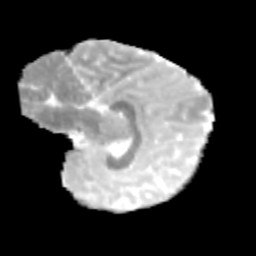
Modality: MD
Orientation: sagittal
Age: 9
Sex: female
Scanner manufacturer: siemens
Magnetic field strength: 3 T
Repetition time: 3.8 s
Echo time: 0.07 s